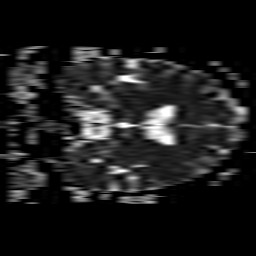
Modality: ADC
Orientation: coronal
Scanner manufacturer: philips
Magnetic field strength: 1.5 T
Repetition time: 3.782 s
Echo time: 0.07078 s